Question: I have following controller method:
'''
@RequestMapping(value = "/owner/terminals/save", method = RequestMethod.POST)
public String saveTerminal( @RequestParam(value = "name") String name,
@RequestParam(value = "file") @Valid OnlyForImagesFileWrapper file,
BindingResult bindingResult )
{
...
'''
and I see the following stacktrace:
'''
org.springframework.beans.ConversionNotSupportedException: Failed to convert value of type 'org.springframework.web.multipart.commons.CommonsMultipartFile' to required type 'com.terminal.domain.validation.OnlyForImagesFileWrapper'; nested exception is java.lang.IllegalStateException: Cannot convert value of type [org.springframework.web.multipart.commons.CommonsMultipartFile] to required type [com.terminal.domain.validation.OnlyForImagesFileWrapper]: no matching editors or conversion strategy found
at org.springframework.beans.TypeConverterSupport.doConvert(TypeConverterSupport.java:74)
....
Caused by: java.lang.IllegalStateException: Cannot convert value of type [org.springframework.web.multipart.commons.CommonsMultipartFile] to required type [com.terminal.domain.validation.OnlyForImagesFileWrapper]: no matching editors or conversion strategy found
at org.springframework.beans.TypeConverterDelegate.convertIfNecessary(TypeConverterDelegate.java:267)
... 71 more
'''
OnlyForImagesFileWrapper source:
'''
public class OnlyForImagesFileWrapper {
@Extensions(imageFormats = {".jpg",".png",".gif",".bmp"}, videoFormats = {})
private MultipartFile multipartFile;
...
}
'''
How to avoid the problem?
Where can I set conversion politic for this controller method for multipart file?
I tryed to write my custom initbinder:
'''
@InitBinder
public void initBinder(WebDataBinder binder) {
binder.registerCustomEditor(CommonsMultipartFile.class, new PropertyEditorSupport() {
@Override
public void setValue(Object file) {
setValue(new OnlyForImagesFileWrapper((MultipartFile) file));
}
});
}
'''
But this method doesn't invoke when I submit form and I see stacktrace mentioned above.
result after instruction execution(when I inside 'saveTerminal' method):

Also I noticed that my initbinder method doesn't invoke.
More details about my code(state after M. Denium advice):
jsp:
'''
<input type="file" id="newFile" name="file" class="file" size="21.5" accept=".jpg,.png,.gif,.bmp" style="opacity: 0;">
'''
arguments of controller method:
'''
...
@ModelAttribute @Valid OnlyForImagesFileWrapper wrapper,
BindingResult bindingResult,
...
'''
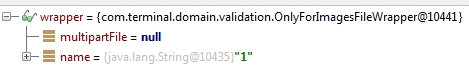
Answer: As I commented you are making things too complex. Change your wrapper to the following (with the appropriate getters and setters).
'''
public class OnlyForImagesFileWrapper {
@Extensions(imageFormats = {".jpg",".png",".gif",".bmp"}, videoFormats = {})
private MultipartFile file;
private String name;
...
}
'''
Then your controller method
'''
@RequestMapping(value = "/owner/terminals/save", method = RequestMethod.POST)
public String saveTerminal( @ModelAttribute @Valid OnlyForImagesFileWrapper wrapper, BindingResult bindingResult ) { ... }
'''
And of course in your configuration make sure you have a 'MultipartFileResolver' configured to properly handle the 'MultipartFile' argument as explained in <URL>.